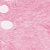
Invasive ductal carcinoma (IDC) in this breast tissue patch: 0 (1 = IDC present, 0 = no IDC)